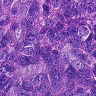
Metastatic tissue present: yes